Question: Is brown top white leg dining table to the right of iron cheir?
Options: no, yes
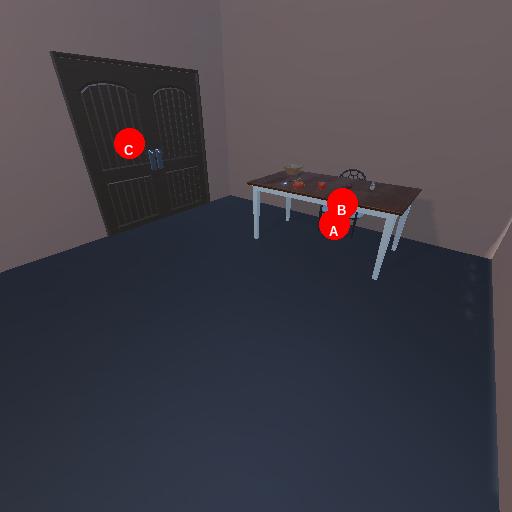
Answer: no